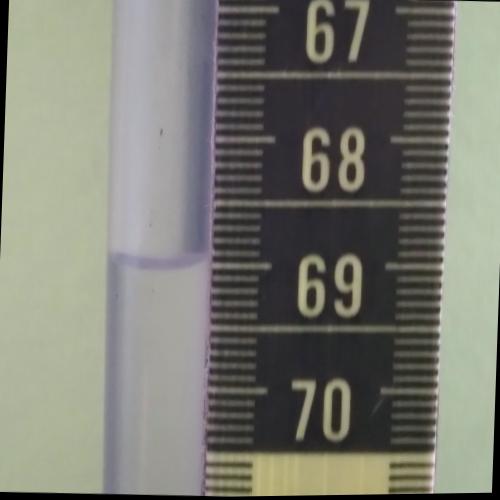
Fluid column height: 69.0 cm